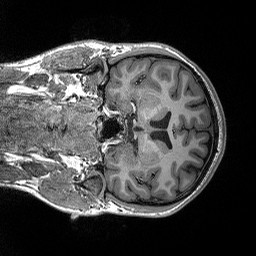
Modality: T1w
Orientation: coronal
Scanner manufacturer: siemens
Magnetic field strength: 3 T
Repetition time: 2.3 s
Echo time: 0.00298 s